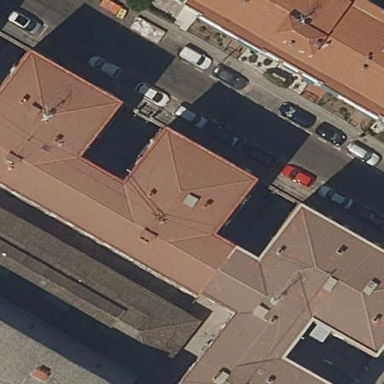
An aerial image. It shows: View of apartment building.